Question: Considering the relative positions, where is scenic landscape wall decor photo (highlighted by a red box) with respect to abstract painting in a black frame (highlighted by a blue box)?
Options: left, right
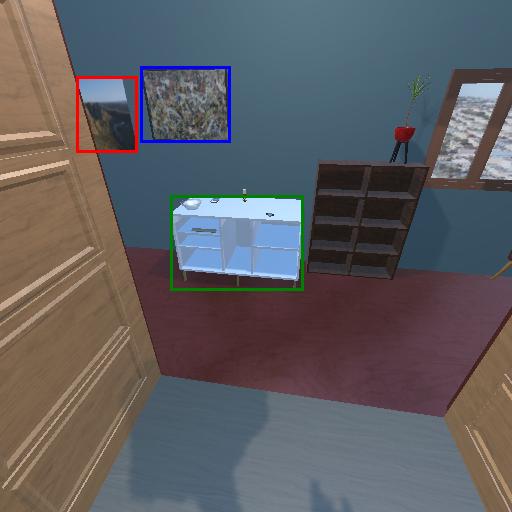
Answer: left